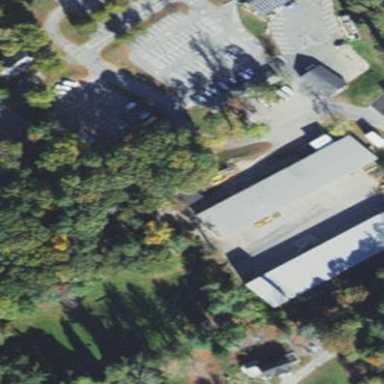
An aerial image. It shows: Garage.